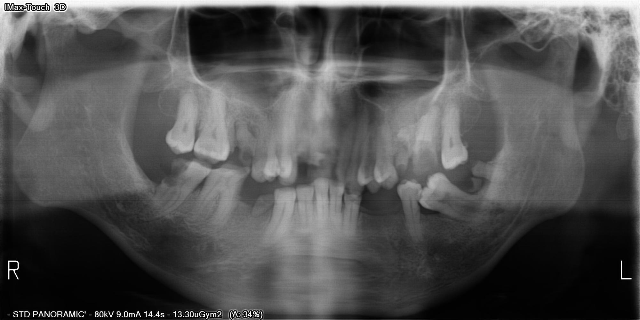
adult